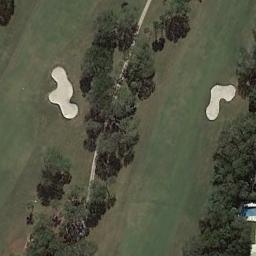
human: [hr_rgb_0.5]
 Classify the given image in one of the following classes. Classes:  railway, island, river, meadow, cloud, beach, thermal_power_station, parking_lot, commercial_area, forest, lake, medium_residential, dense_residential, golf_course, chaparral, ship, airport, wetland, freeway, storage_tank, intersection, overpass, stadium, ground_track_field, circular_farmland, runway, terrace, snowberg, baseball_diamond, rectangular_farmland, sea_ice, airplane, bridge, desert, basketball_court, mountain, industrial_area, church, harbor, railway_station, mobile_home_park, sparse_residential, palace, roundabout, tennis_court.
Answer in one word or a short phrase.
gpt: golf_course